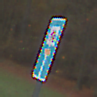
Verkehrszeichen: SackgasseRadverkehrDurchlaessig
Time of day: SunriseSunset
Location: Outdoor (Nature)
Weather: PartlyCloudy
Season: Autumn
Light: Natural